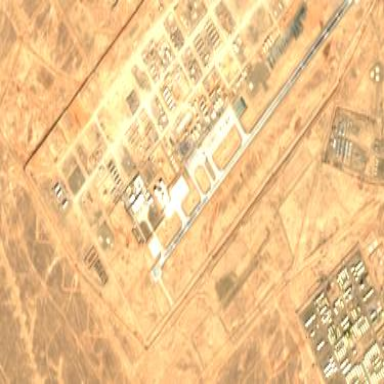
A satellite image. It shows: Military airfield located within larger aerodrome area.